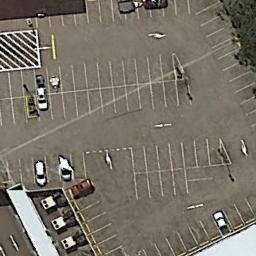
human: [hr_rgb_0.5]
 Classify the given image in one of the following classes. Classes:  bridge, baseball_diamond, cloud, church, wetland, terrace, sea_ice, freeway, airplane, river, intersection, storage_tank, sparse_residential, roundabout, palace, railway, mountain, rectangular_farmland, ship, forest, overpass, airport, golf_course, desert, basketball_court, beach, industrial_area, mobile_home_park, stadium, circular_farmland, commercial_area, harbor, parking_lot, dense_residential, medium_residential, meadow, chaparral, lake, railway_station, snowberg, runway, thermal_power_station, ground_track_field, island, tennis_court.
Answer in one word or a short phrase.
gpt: parking_lot